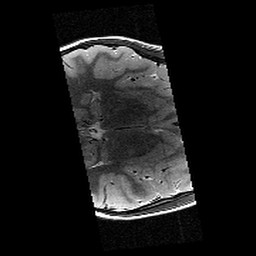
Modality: T2w
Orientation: axial
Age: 9
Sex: female
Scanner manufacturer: siemens
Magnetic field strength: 3 T
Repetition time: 9.23 s
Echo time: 0.067 s